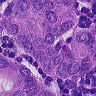
Metastatic tissue present: yes